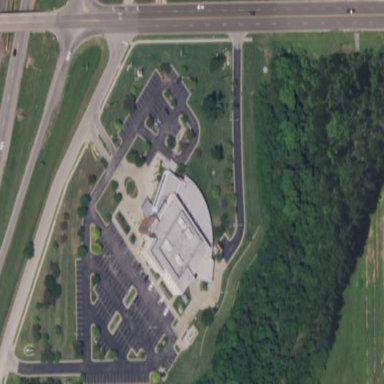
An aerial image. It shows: Hospital providing healthcare services.